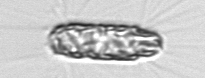
Label: Corethron_hystrix